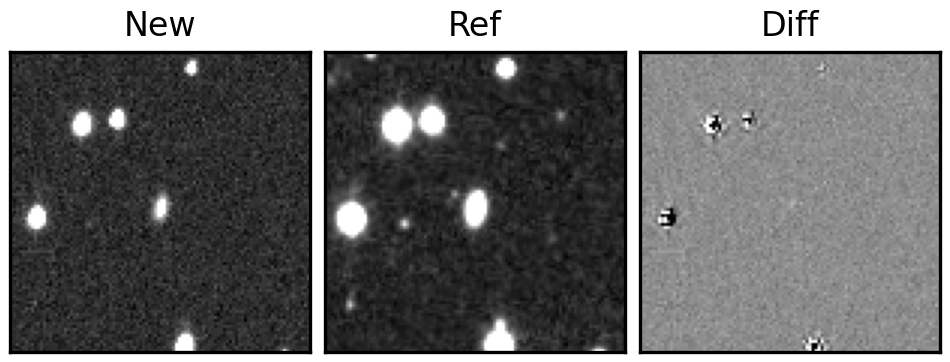
Label: real